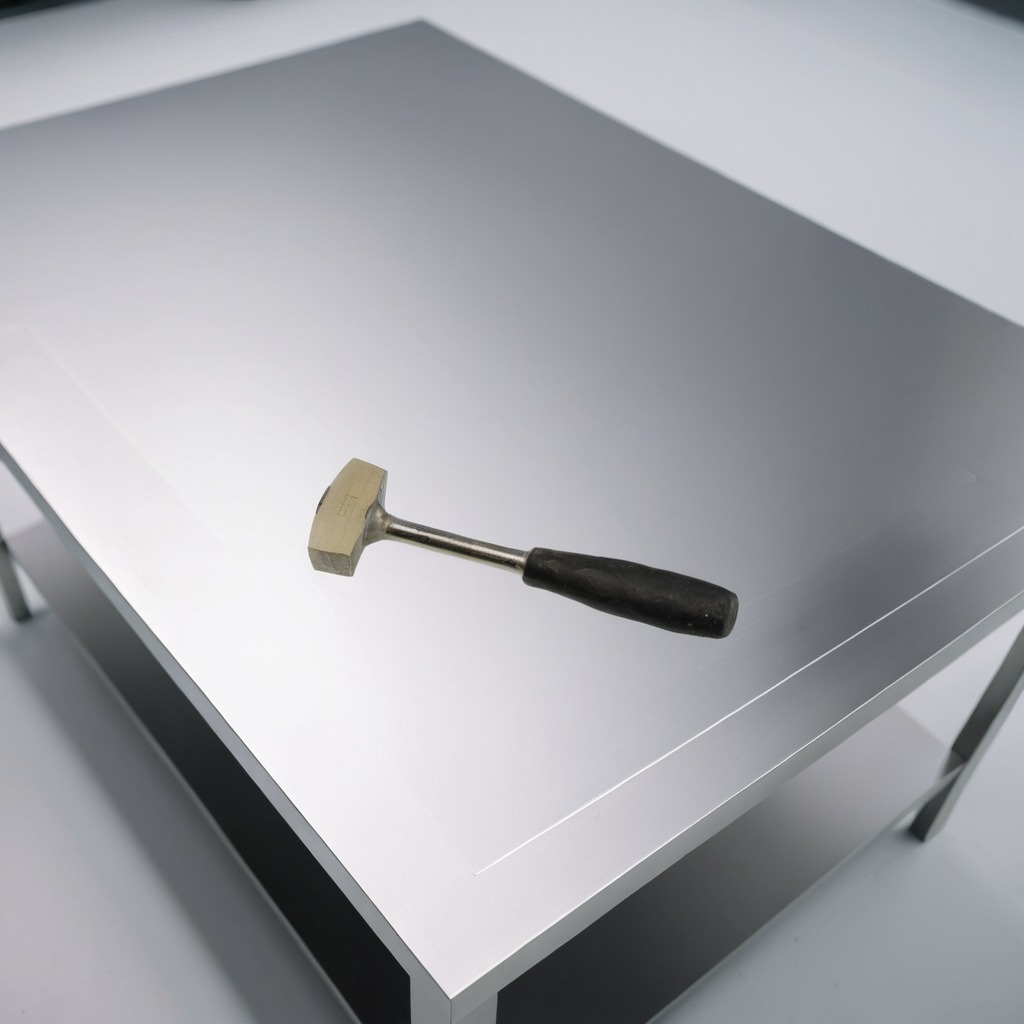
A hammer lies on the stainless steel table in a high-end prototyping lab.